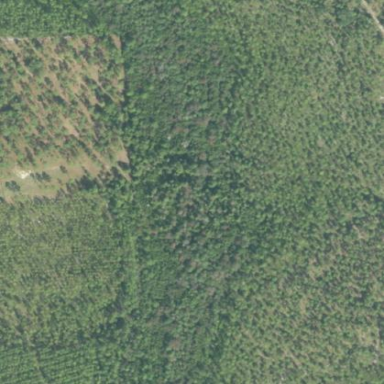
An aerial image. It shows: Forest dominated by needle-leaved trees.